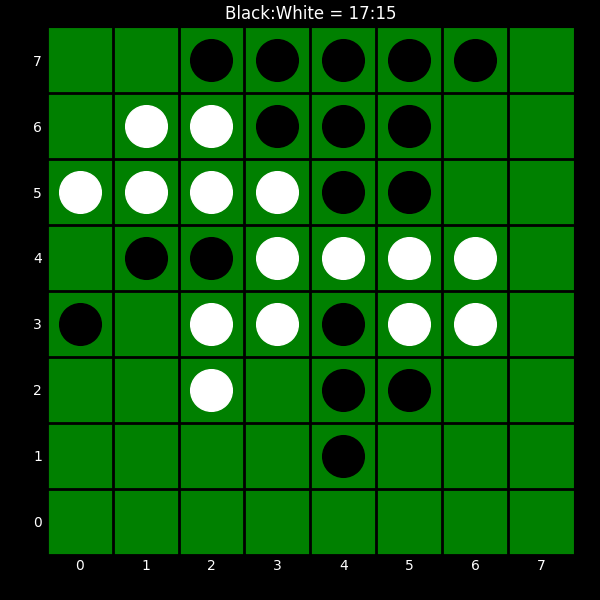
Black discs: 17
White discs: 15